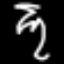
Label: palm tree